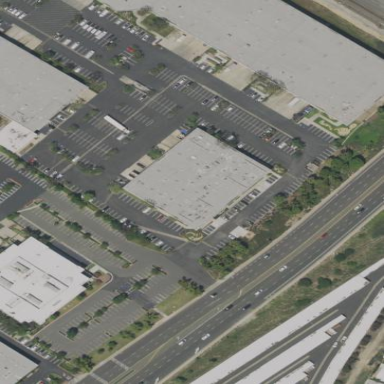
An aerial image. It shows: Commercial building.